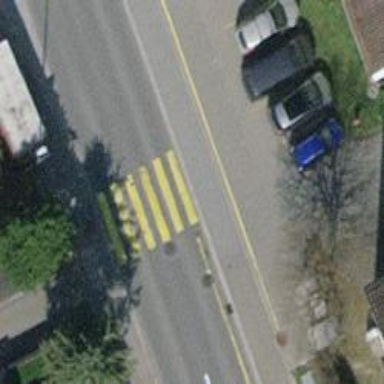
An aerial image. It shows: Marked road crossing.